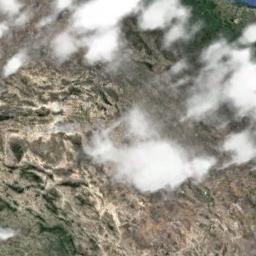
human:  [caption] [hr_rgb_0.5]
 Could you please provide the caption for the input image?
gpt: Sparse white clouds on the ground where green and yellowish brown intersect .

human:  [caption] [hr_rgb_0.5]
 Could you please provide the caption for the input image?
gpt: A thick white cloud floats on the deep blue sea .

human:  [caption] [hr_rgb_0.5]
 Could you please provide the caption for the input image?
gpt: The cumulus clouds are located above the wasteland and the land covered by spare vegetation while some ups and downs are on the land .

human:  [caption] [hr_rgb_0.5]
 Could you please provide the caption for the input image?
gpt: The white cloud is above bare land .

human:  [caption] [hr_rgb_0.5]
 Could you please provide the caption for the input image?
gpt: Many pieces of white clouds over a brown wasteland .